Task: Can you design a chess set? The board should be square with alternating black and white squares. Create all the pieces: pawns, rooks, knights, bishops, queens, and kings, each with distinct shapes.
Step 4578:
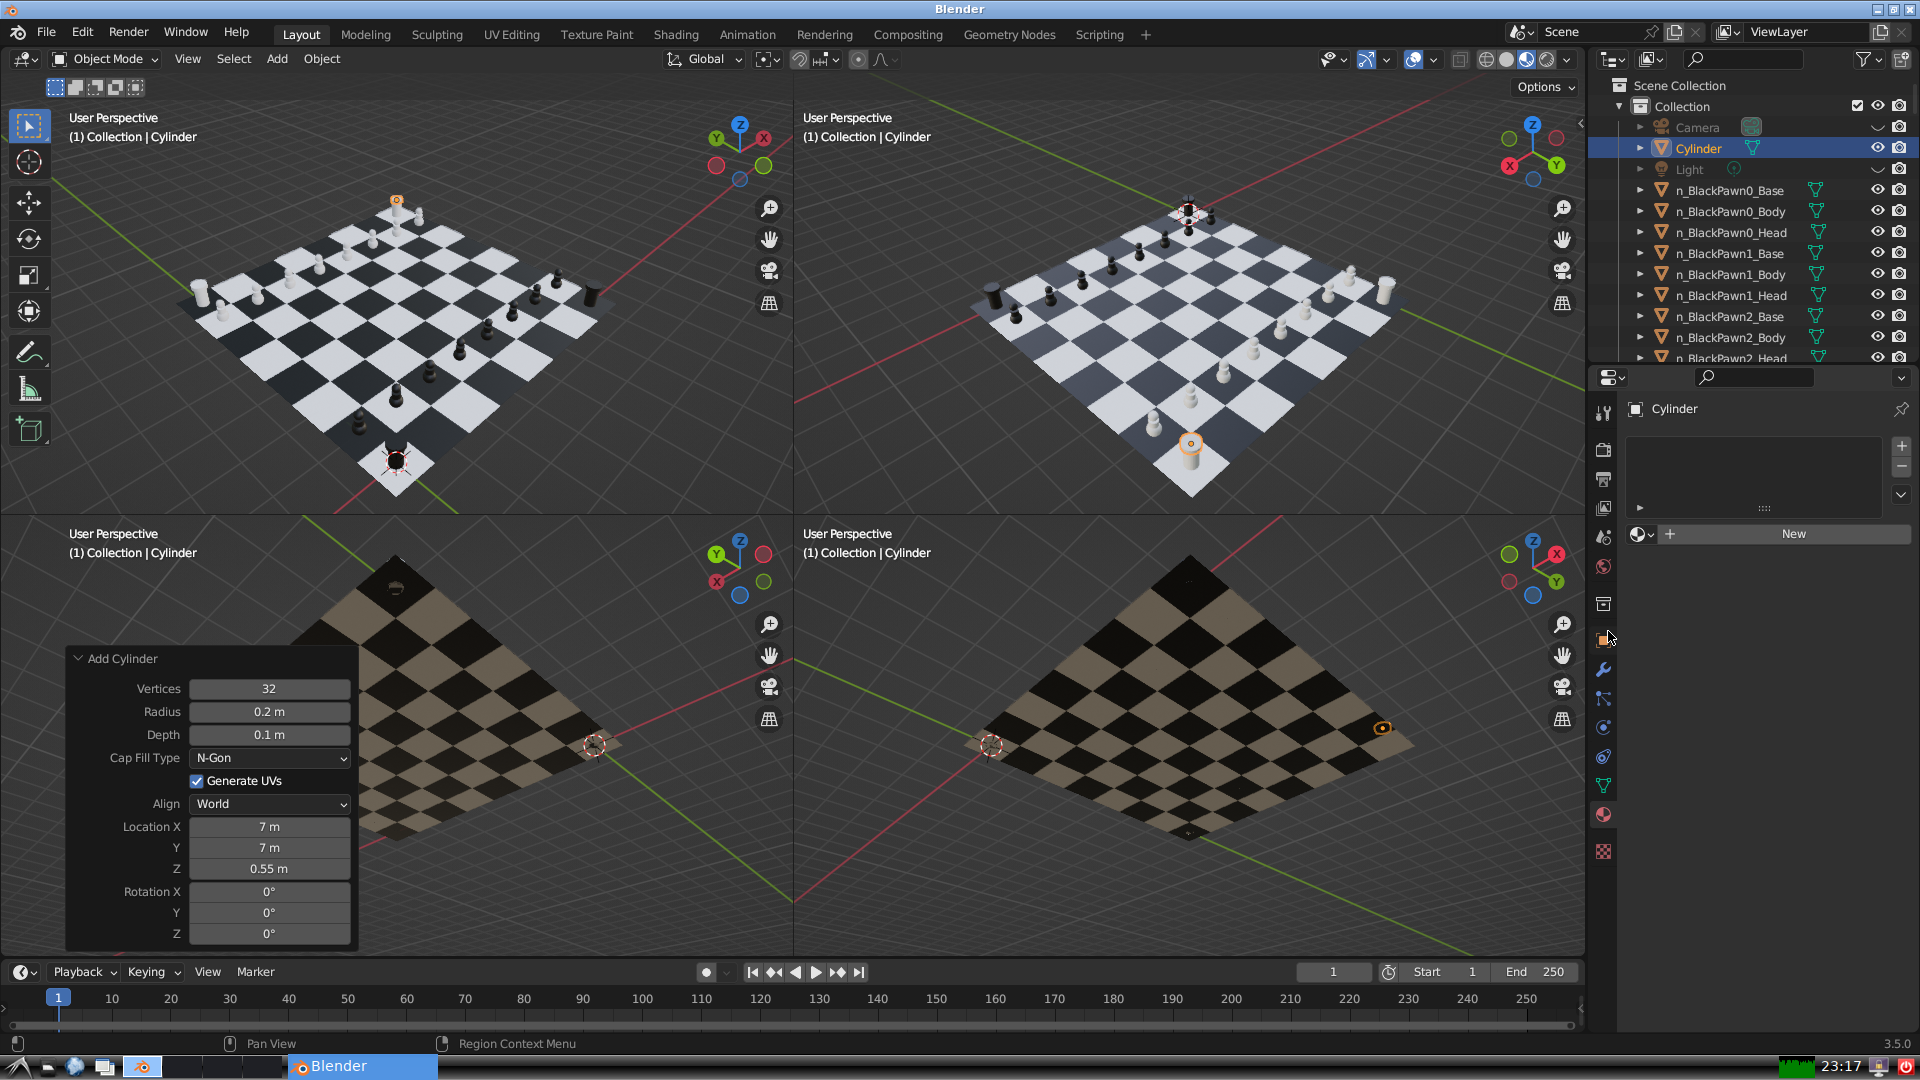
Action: click: no